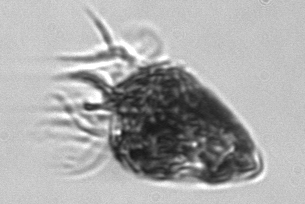
Label: Ciliophora